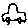
Label: car